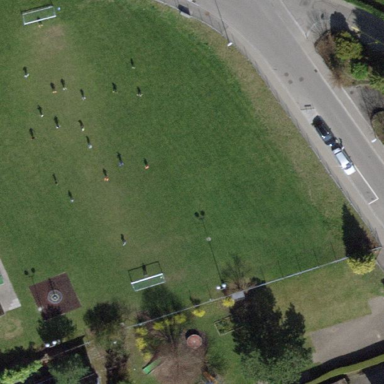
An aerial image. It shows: Multi-sport area with grass surface.